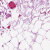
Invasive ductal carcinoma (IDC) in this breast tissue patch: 0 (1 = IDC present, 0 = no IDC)